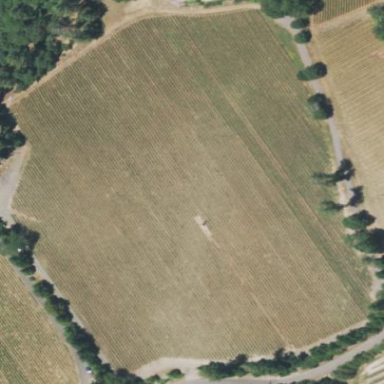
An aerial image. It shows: Vineyard with wine grapes as the crop.